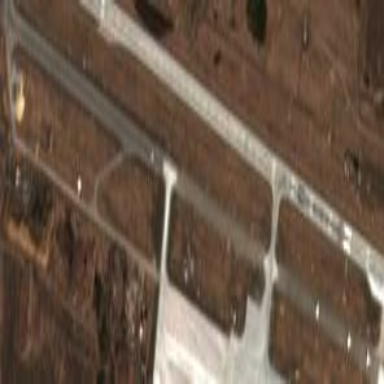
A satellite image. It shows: Taxiway at the airport with concrete surface.